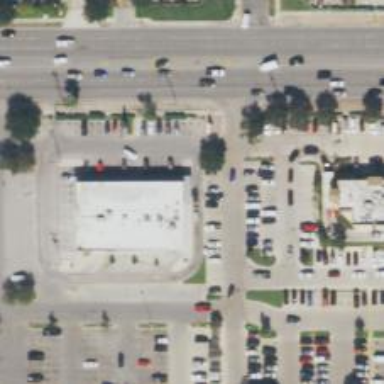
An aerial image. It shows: Pharmacy providing healthcare services.